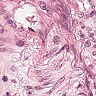
Metastatic tissue present: yes